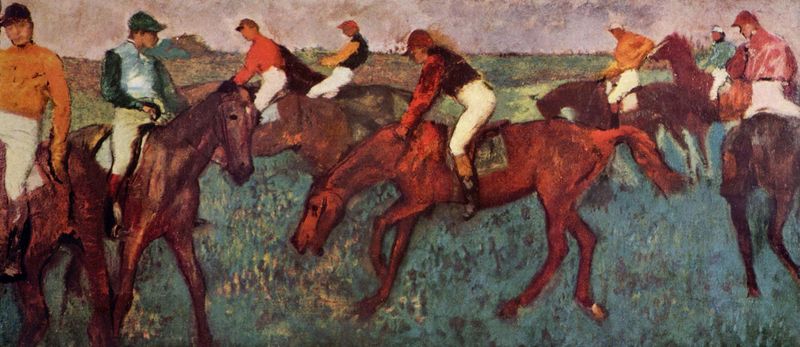
Titel: Vor dem Start (Jockeys beim Training)
Künstler: Edgar Degas
Standort: Paris
Institution: Collection Goudchaux
Schlagwörter: berg, blau, gemälde, himmel, kopf, schatten, weiß, wolken, aquarell, grün, impressionismus, landschaft, mädchen, sitzen, bewegung, braun, bunt, degas, frau, hintergrund, hut, hüte, licht, männer, orange, rücken, schwarz, türkis, gras, rasen, rot, tier, tiere, wiese, hemd, hose, jung, kappe, kappen, mütze, mützen, arme, augen, gesicht, kleidung, schauen, öl, ebene, feld, gräser, halme, horizont, hügel, natur, weide, weite, büsche, pastos, wiesen, blässe, rosa, pferd, pferde, reiter, beine, bewölkt, blesse, huf, hufe, mähne, reiten, ritt, sattel, schwanz, schweif, steigbügel, zaumzeug, zügel, bein, spieler, übung, hosen, jungen, hemden, fläche, farbe, grasen, platz, blue, hands, hat, men, people, red, white, women, belt, black, dark, duktus, face, green, grey, painting, sitting, woman, yellow, freizeit, sport, brown, weste, spiel, heide, rennen, mäuler, helm, stiefel, schritt, jagd, trense, helme, hand, clouds, horses, man, sky, maul, nüstern, amazone, pferderennen, field, head, hill, hills, landscape, mountain, nature, horizon, trees, ausreiten, pferderücken, eyes, feet, helmet, uniform, schweife, gesattelt, grass, light, color, cap, mouth, hats, tail, boots, gucken, rasten, faces, reithose, scene, galopp, meadow, satteldecke, day, horizint, trab, lawn, himmer, colors, ground, foot, rennbahn, english, boot, legs, cloth, jockeys, polo, horse, impressionist, reins, jockey, reitsport, pferdeschweif, riding, reitstiefel, hoof, hooves, genre, gallop, galloping, run, trot, elite, trousers, trikot, still, hengste, sättel, standing, equestrian, sportkleidung, start, race, boys, heads, hoofs, rennpferde, turnier, reithosen, pferdesport, trikots, riders, derby, flächee, reitturnier, vor dem rennen, weisse hose, horsemen, ride, rider, braune pferde, caps, gallopping, racing, rein, saddle, hunting, pferde reiter, jockes, 8, hunt, horserace, hat\, fox hunt, blue grass, crowed, browns, blues, flatland, steed, stallion, teams, re, joker, training, tails, jackets, stirrups, buckeln, saddles, jodpuhrs, vests, reigns, racehorse, racehorses, sadles, hatlers, halters, jodhpurs, joeckeys, roan, derbies, 8 jockeys, jodphjur